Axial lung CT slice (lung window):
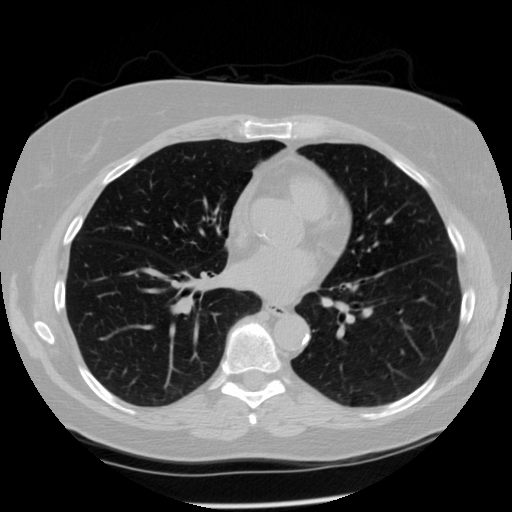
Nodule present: no